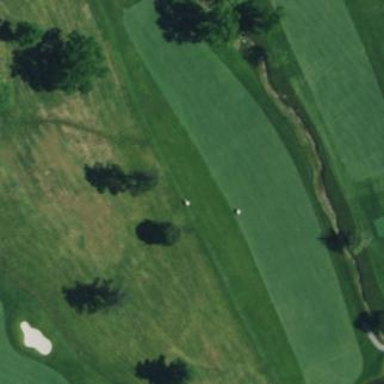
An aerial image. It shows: Grassy area designated as golf fairway.